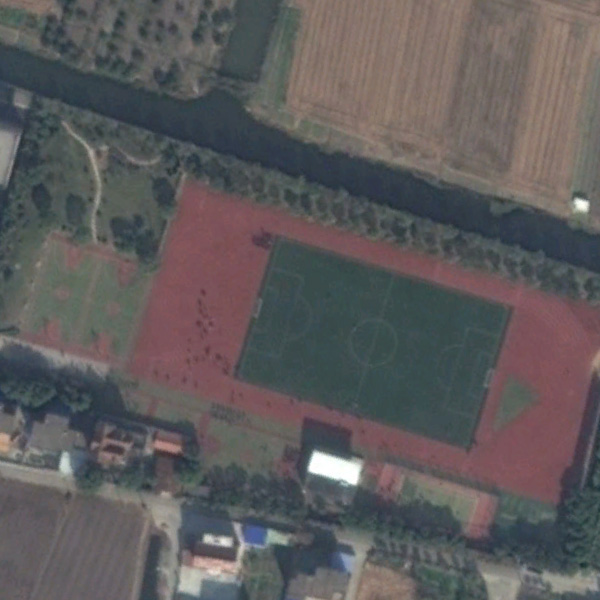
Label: Playground